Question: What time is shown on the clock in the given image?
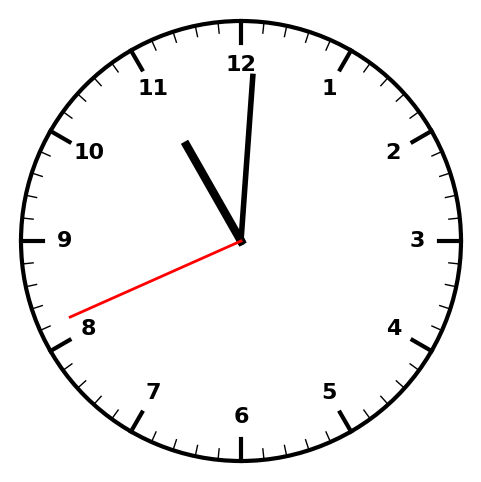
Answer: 11:00:41